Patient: sex M, age 54
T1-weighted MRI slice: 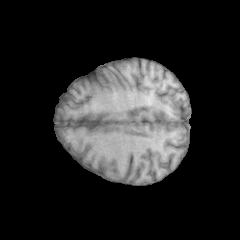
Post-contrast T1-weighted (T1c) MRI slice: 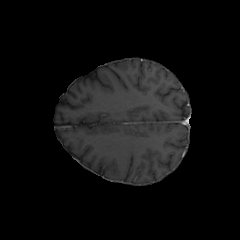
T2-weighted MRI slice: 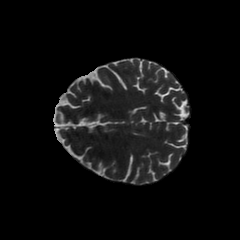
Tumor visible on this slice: no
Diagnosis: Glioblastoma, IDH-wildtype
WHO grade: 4